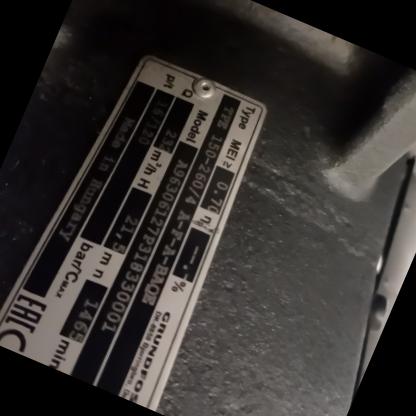
Klasa: tabliczka-znamionowa